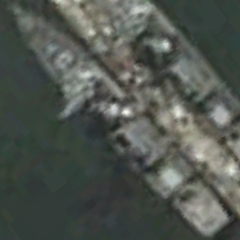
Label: cruiser